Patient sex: F
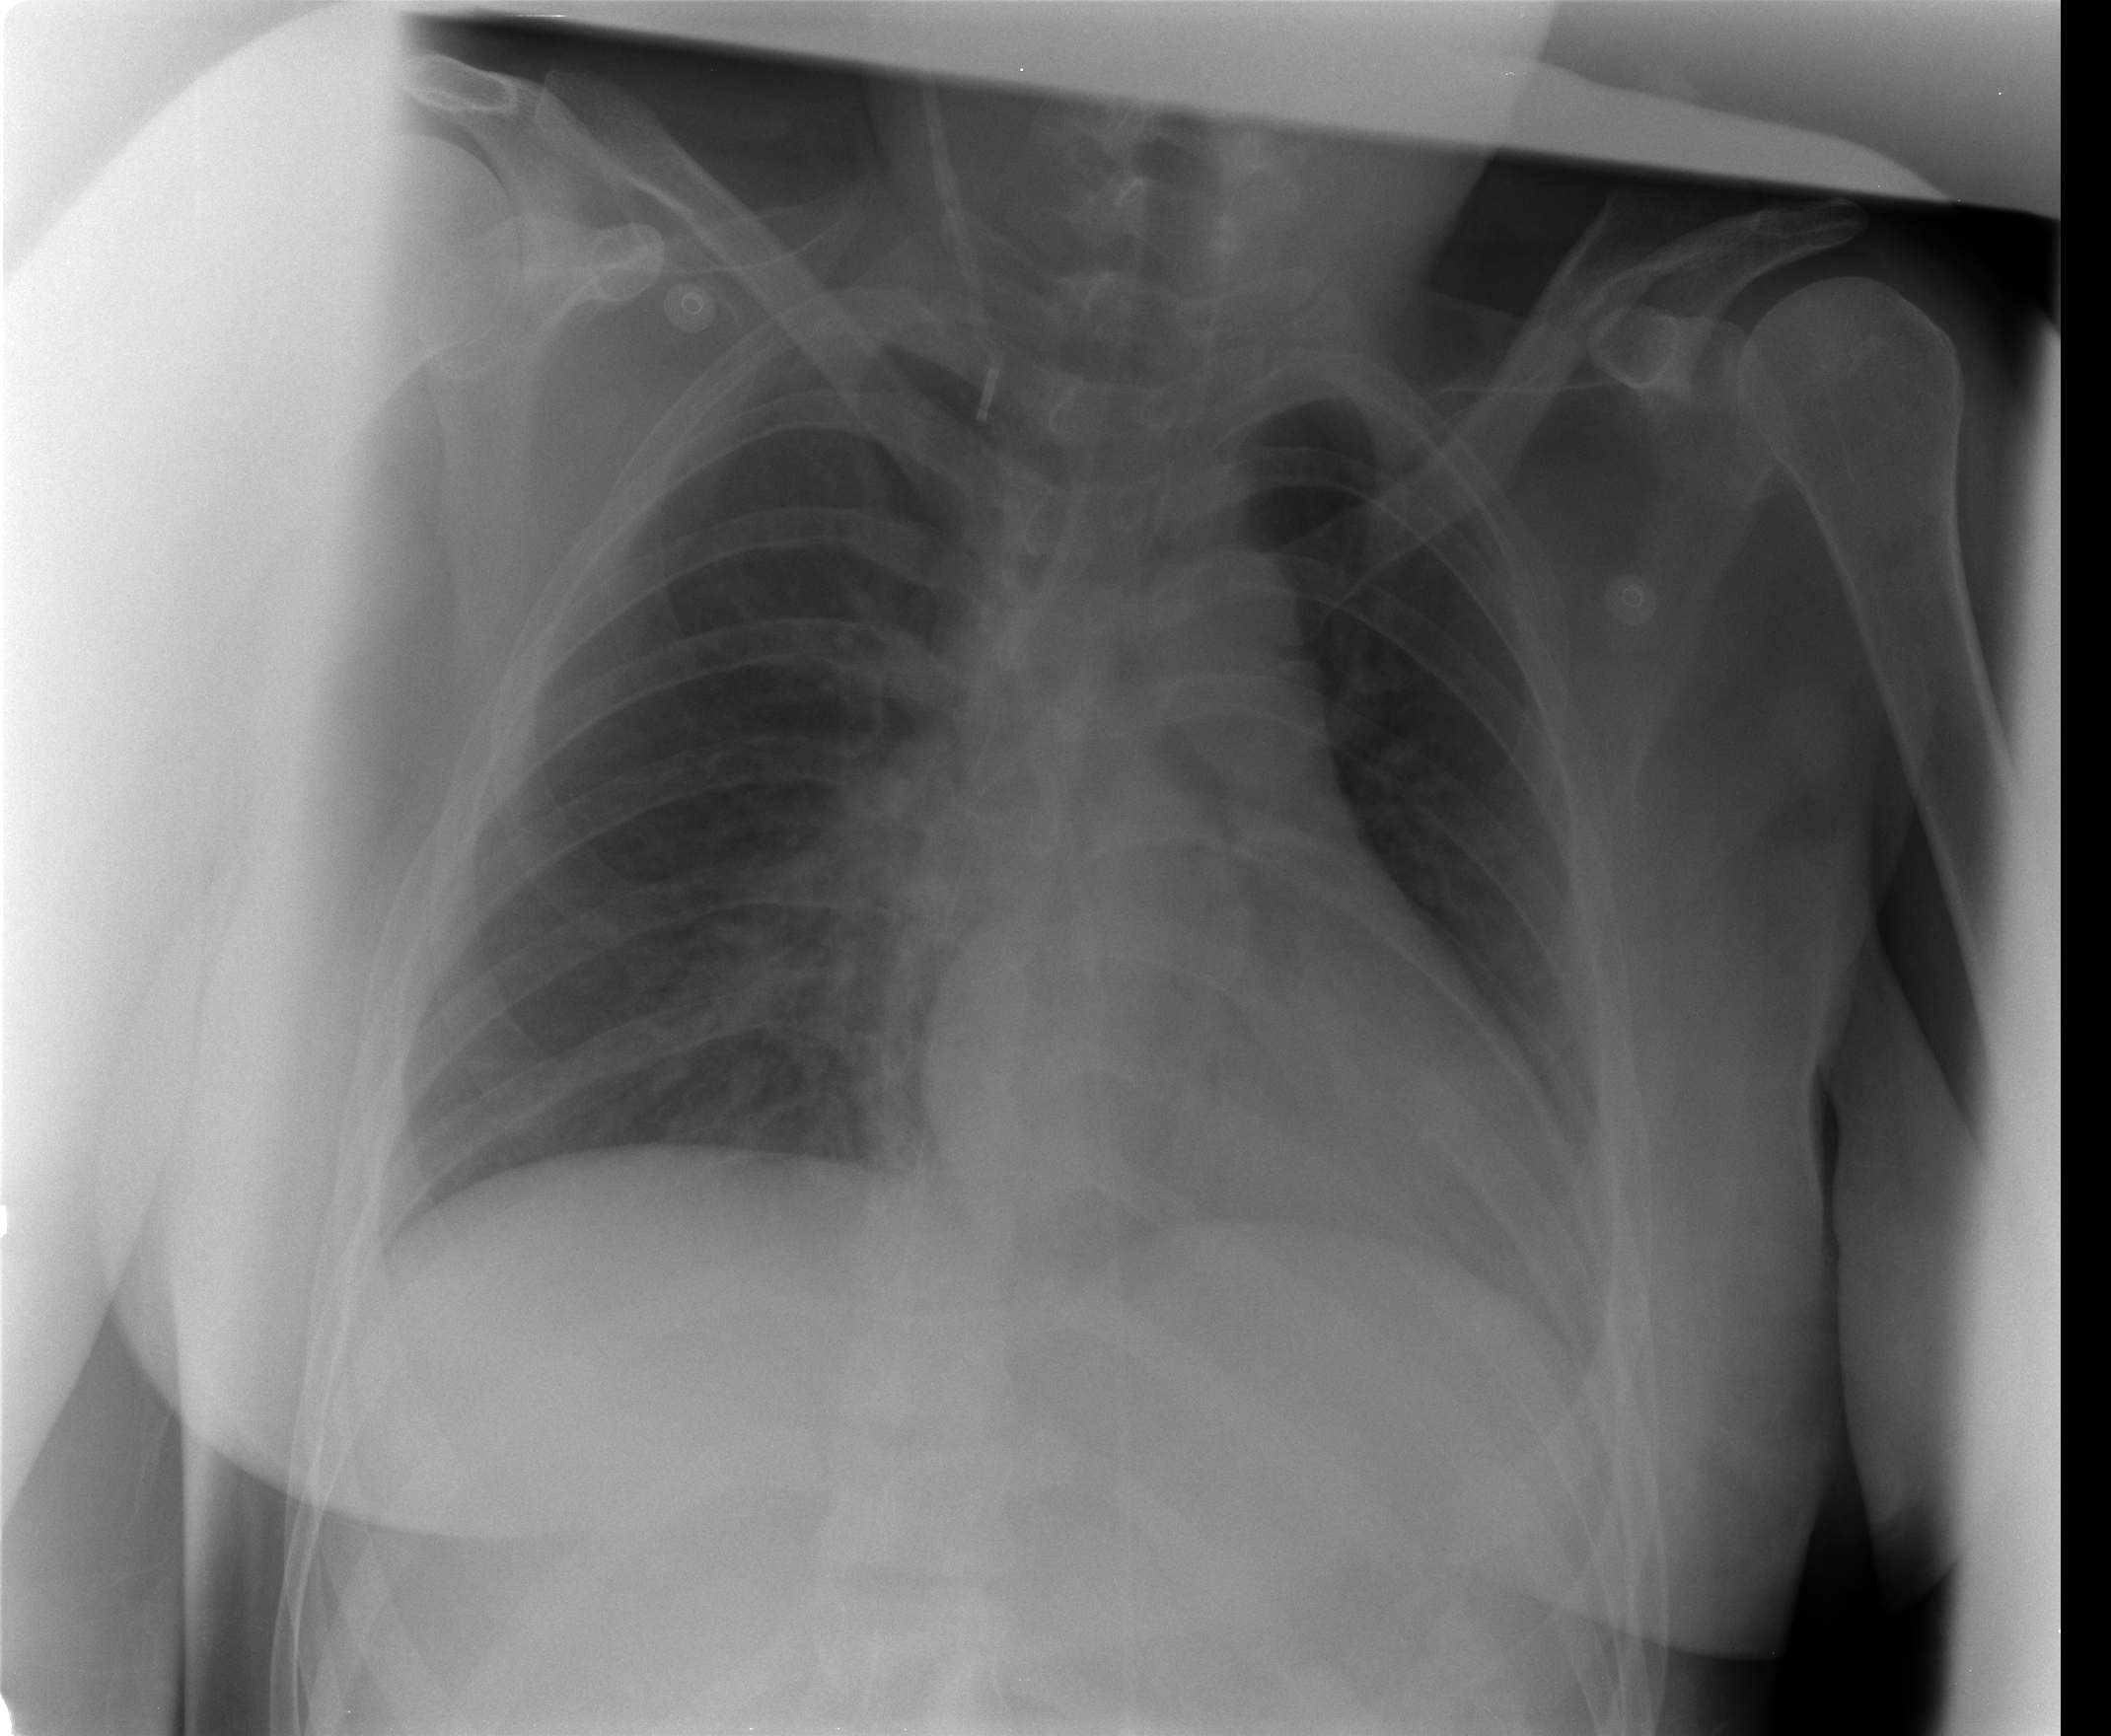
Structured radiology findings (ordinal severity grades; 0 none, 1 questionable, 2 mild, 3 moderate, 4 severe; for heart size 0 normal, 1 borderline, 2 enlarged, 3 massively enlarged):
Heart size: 0
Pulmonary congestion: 0
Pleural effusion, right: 0
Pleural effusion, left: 0
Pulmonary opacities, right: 1
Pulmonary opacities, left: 0
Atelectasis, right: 0
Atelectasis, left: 0